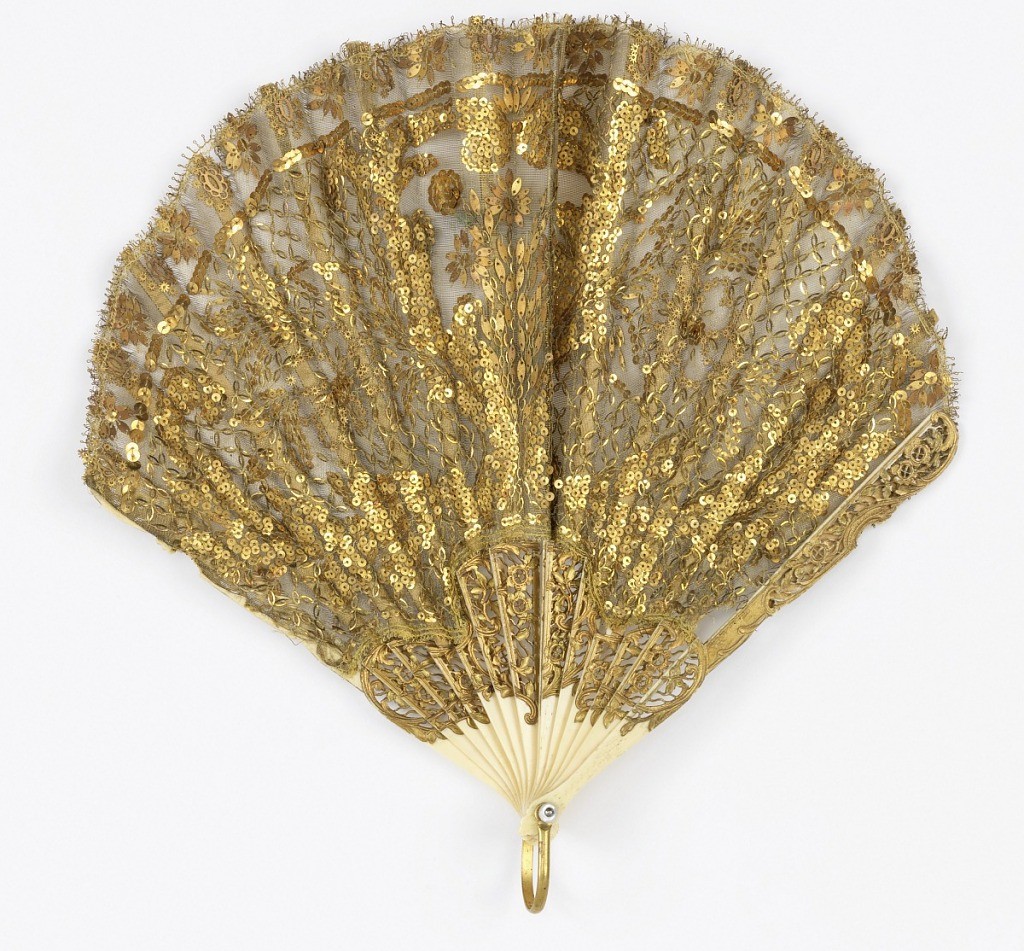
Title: Pleated fan and case
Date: early 20th century
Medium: Silk net leaf embroidered with gold spangles, carved, pierced and gilded bone sticks, mother-of-pearl washer, gilt metal bail
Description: Pleated fan. Gold net leaf heavily embroidered with variously shaped gold spangles. Carved, pierced and gilded bone sticks showing scrolls and flowers. Mother-of-pearl washer and gilt metal bail.